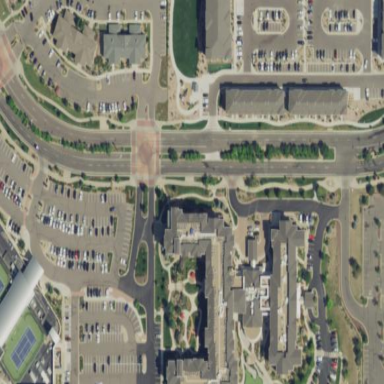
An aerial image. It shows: Nursing home building.